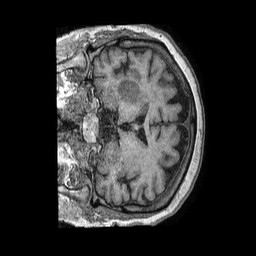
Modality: T1w
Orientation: coronal
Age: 87
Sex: female
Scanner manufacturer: philips
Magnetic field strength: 1.5 T
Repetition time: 0.007863 s
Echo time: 0.003595 s